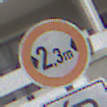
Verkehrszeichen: TatsaechlicheBreite2Komma3
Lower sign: RichtungsangabeDurchPfeile2
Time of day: Midday
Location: Outdoor (Urban)
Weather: Overcast
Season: NotSpecified
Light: Natural